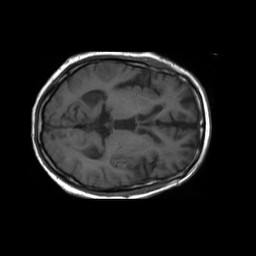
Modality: T1w
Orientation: axial
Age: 85
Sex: male
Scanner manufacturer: philips
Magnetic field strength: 1.5 T
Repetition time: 0.5067 s
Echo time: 0.011 s